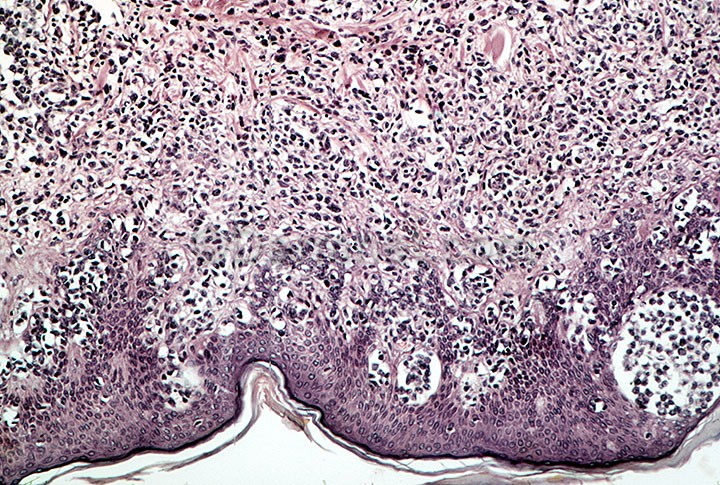
Disease: Actinic Keratosis Basal Cell Carcinoma and other Malignant Lesions